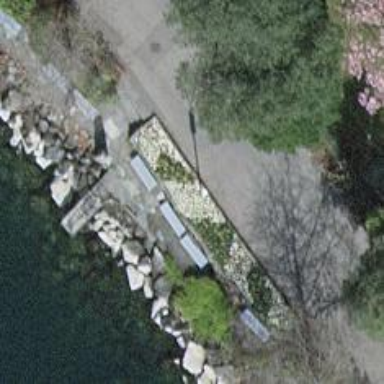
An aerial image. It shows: Light blue bench available in the area.